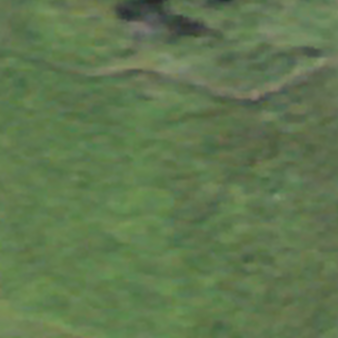
Label: other